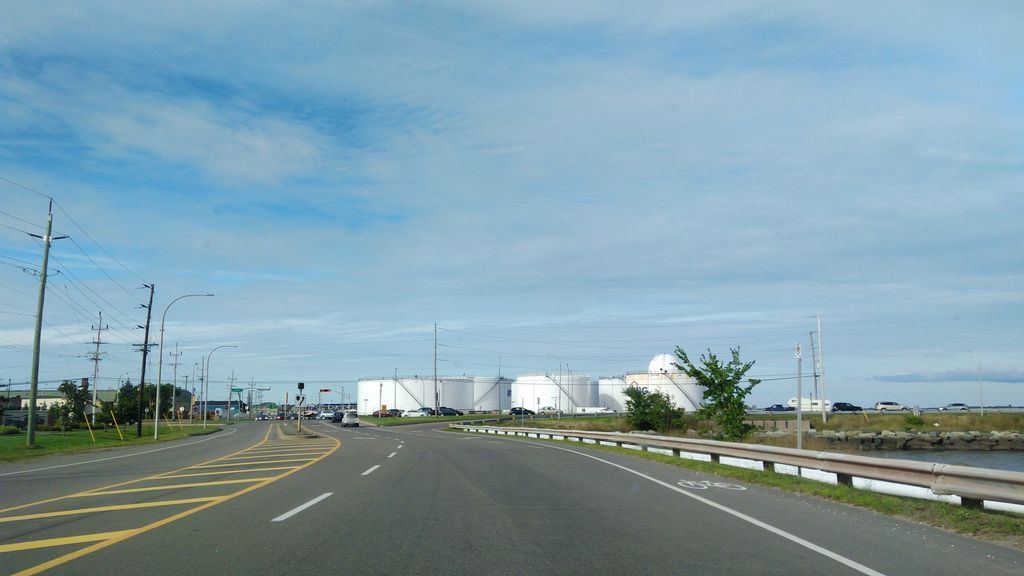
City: charlottetown